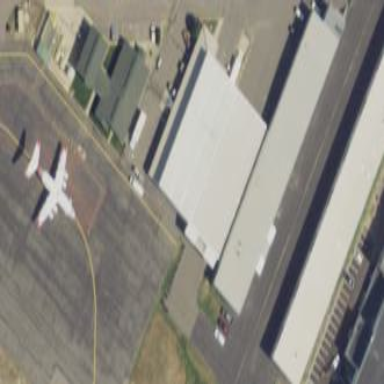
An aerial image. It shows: Hangar building at airport.